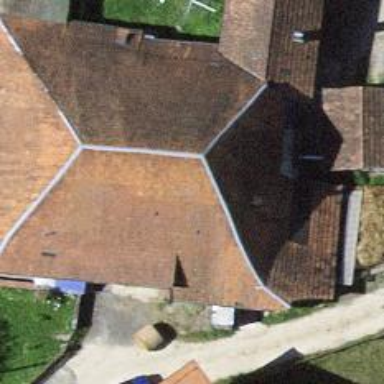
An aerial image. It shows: Farm building.